Field crop: tomato
Growth stage: 1
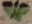
Species: solanum